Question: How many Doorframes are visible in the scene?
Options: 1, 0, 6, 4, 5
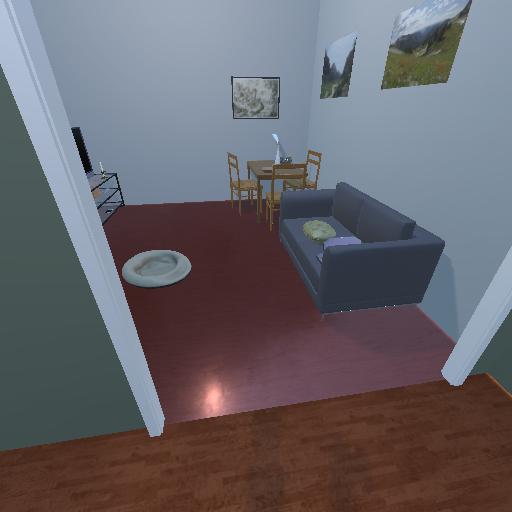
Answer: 1